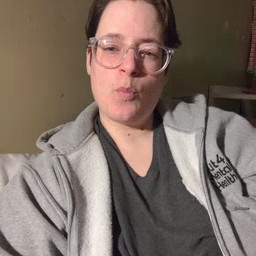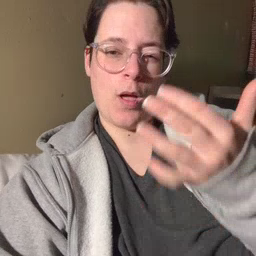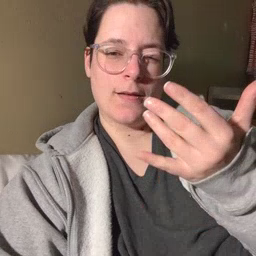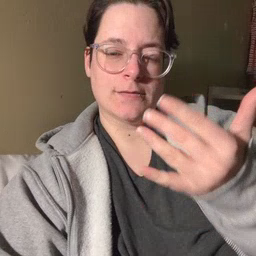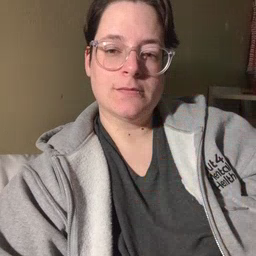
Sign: wait